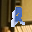
Label: 2